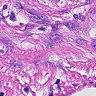
Metastatic tissue present: yes